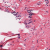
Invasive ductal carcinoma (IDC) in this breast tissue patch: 0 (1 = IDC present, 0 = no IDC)